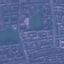
Label: Residential